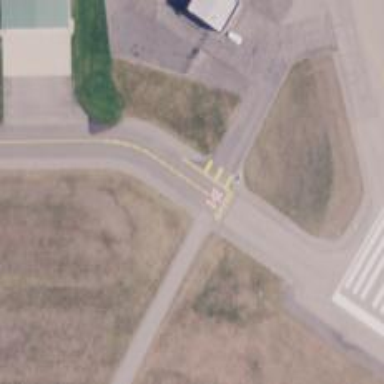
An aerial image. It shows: View of taxiway at the airport.